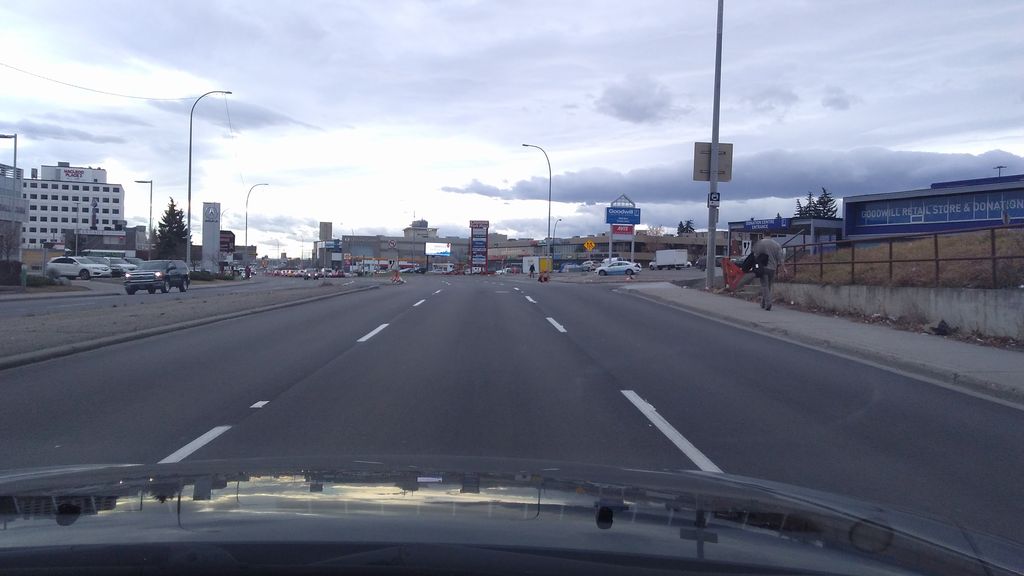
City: calgary